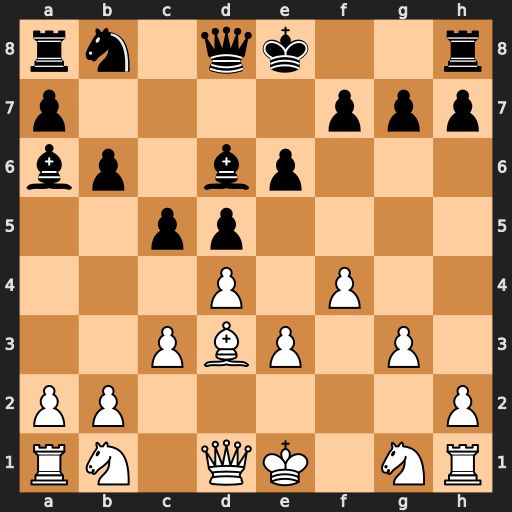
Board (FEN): rn1qk2r/p4ppp/bp1bp3/2pp4/3P1P2/2PBP1P1/PP5P/RN1QK1NR
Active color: w
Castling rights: KQkq
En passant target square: -
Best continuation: Bxa6 Nxa6 Qa4+ Qd7 Qxa6